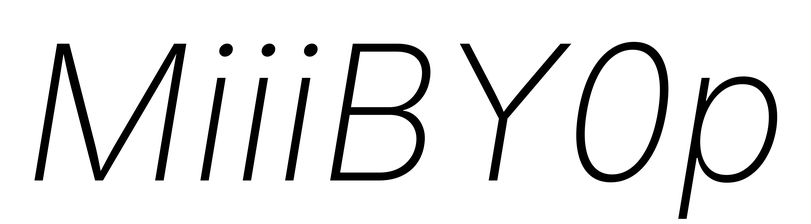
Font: Inter-Italic_ExtraLight_Italic